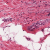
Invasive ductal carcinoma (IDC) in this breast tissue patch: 0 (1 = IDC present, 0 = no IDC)